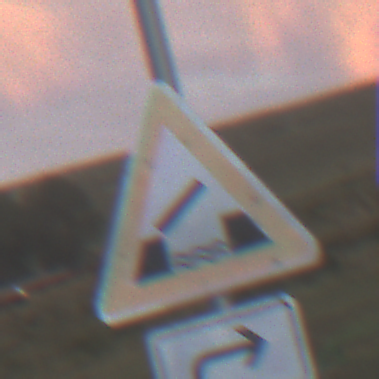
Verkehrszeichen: BeweglicheBruecke
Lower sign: RichtungsangabeDurchPfeile5
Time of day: SunriseSunset
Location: Outdoor (RoadRail)
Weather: PartlyCloudy
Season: NotSpecified
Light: Natural